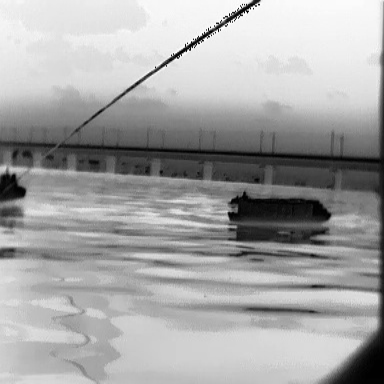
There is a liner in the infrared image.